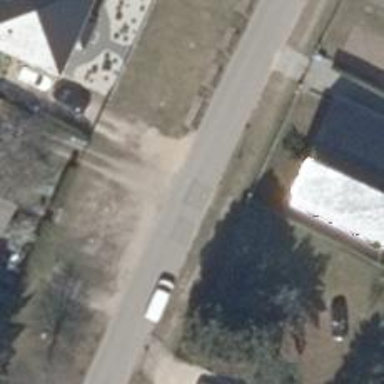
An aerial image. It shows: Driveway.